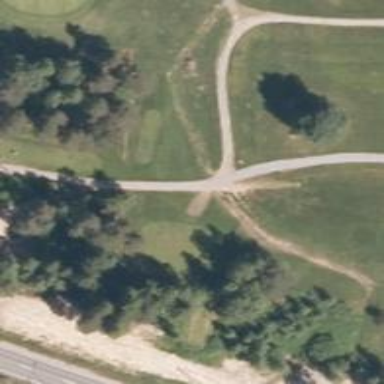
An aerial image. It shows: Golf tee.